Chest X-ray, AP view. Patient: 61 years old, sex M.
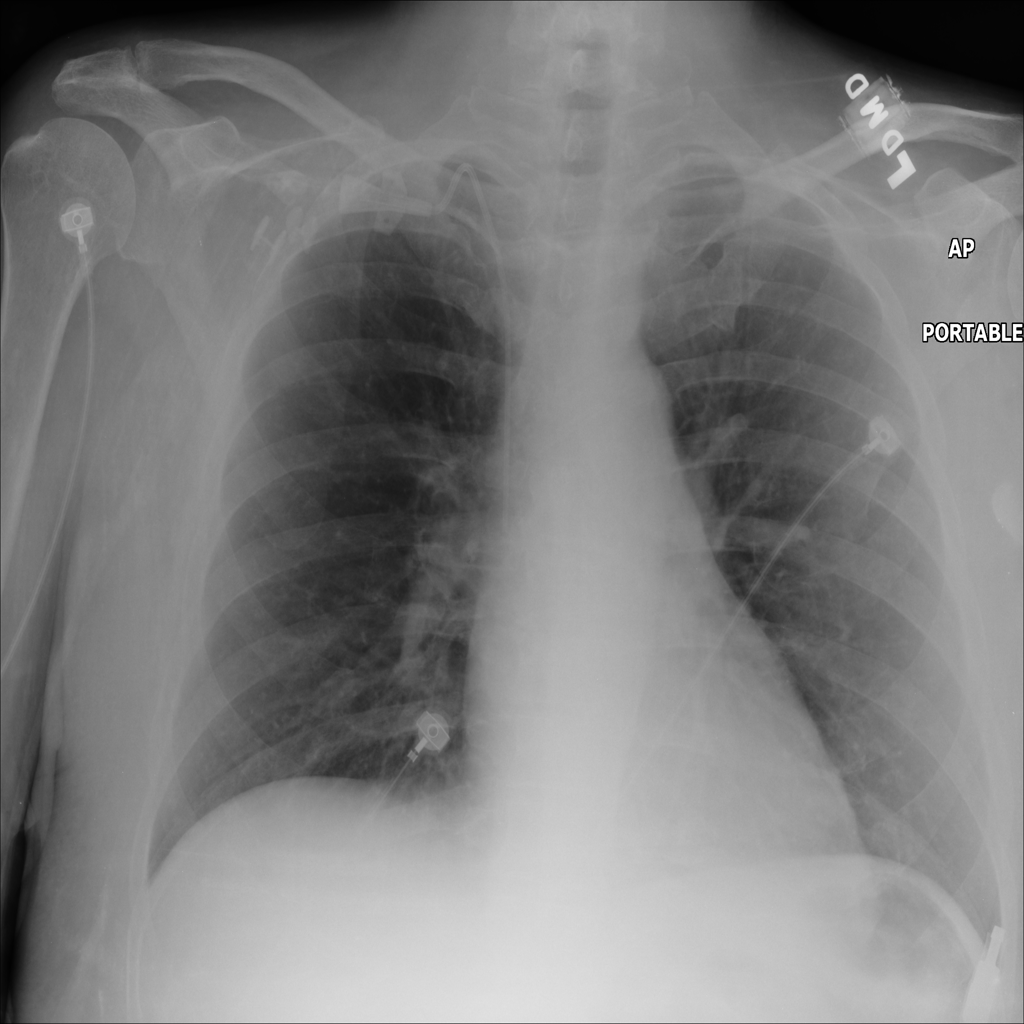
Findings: No Finding